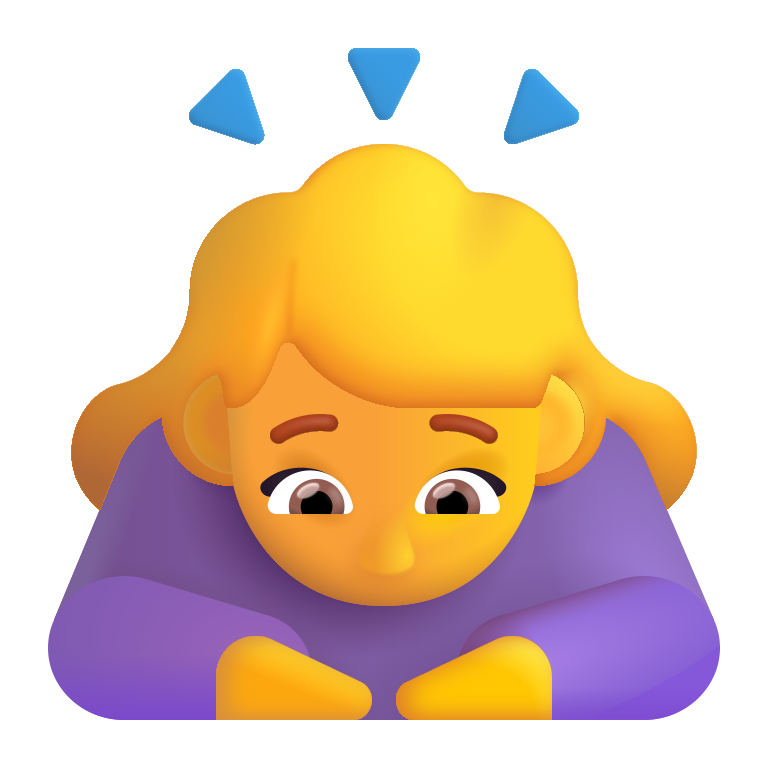
woman bowing color default